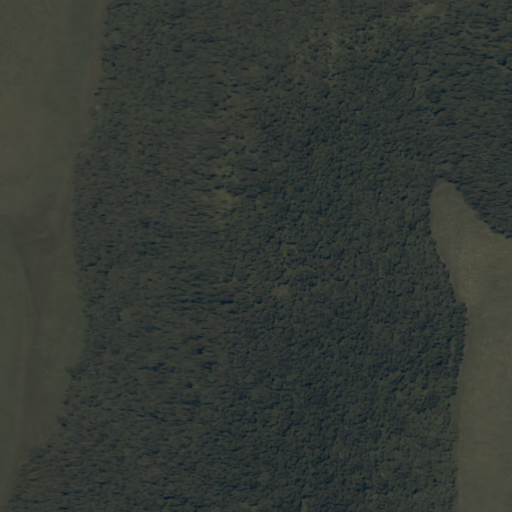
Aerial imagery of mountain in Hawaii named Pu‘u Iki containing only unknown